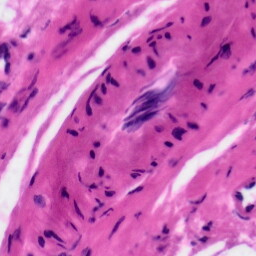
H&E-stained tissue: Tonsil